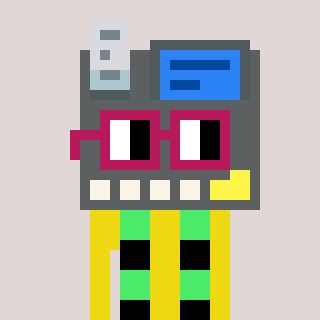
a pixel art character with square dark red glasses, a cash register-shaped head and a yellow-colored body on a warm background